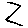
Label: zigzag